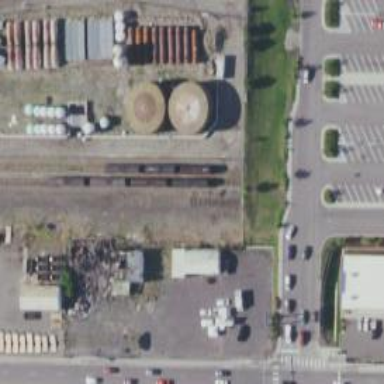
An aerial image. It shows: Abandoned railway.